Question: minimize the gap that I have between two TextViews (main text and subtext) that are in a linear layout and vertical. I tried to pad the subtext to the top, change the hight of the subtext and change the top margin but the gap remains, and I just get a row with an unnecessary hight. My XML is attached
'''
<?xml version="1.0" encoding="utf-8"?>
<LinearLayout
xmlns:android="http://schemas.android.com/apk/res/android"
android:orientation="horizontal"
android:layout_width="fill_parent"
android:layout_height="fill_parent"
android:padding="10dp">
<ImageView
android:id="@+id/imgIcon"
android:layout_width="wrap_content"
android:layout_height="fill_parent"
android:scaleType="fitStart"
android:layout_marginTop="5dp"
android:layout_marginRight= "10dp"
android:gravity="center_vertical" />
<LinearLayout
android:layout_width="match_parent"
android:layout_height="wrap_content"
android:orientation="vertical" >
<TextView
android:id="@+id/txtTitle"
android:layout_width="wrap_content"
android:layout_height="wrap_content"
android:layout_marginLeft="10dp"
android:textColor="#000000"
android:textSize="20sp"
/>
<TextView
android:id="@+id/subString"
android:layout_width="wrap_content"
android:layout_height="wrap_content"
/>
</LinearLayout>
</LinearLayout>
'''
this is a picture of what it should look like

but what I actually have is a big gap between IMDB and account
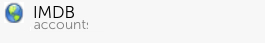
Answer: Your screenshot isn't showing up, but one thing you can try that's worked for me before is to set the bottom margin of your title and top margin of your subString to negative; i.e.
'''
<TextView
android:id="@+id/txtTitle"
android:layout_width="wrap_content"
android:layout_height="wrap_content"
android:layout_marginLeft="10dp"
android:layout_marginBottom="-10dp"
android:textColor="#000000"
android:textSize="20sp" />
'''